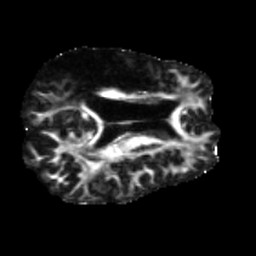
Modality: FA
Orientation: axial
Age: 43
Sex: male
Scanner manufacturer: siemens
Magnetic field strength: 3 T
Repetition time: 5.47 s
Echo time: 0.0854 s